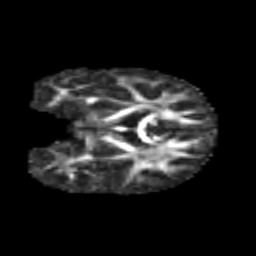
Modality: FA
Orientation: coronal
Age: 6
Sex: male
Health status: healthy